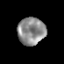
Tissue: prostate
Cell type: T cells
Senescence score: 0.3435
Nuclear area (px): 741
Mean DAPI intensity: 140.874